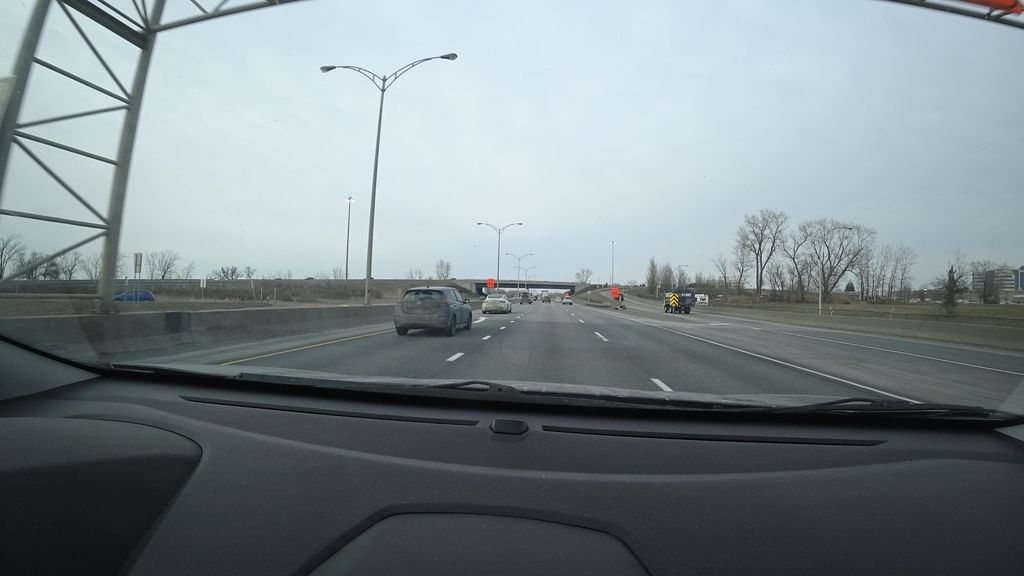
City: montreal